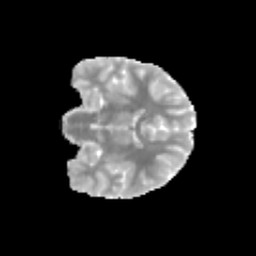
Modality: MD
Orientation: coronal
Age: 10
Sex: male
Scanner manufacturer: siemens
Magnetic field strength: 3 T
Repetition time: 3.8 s
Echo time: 0.07 s